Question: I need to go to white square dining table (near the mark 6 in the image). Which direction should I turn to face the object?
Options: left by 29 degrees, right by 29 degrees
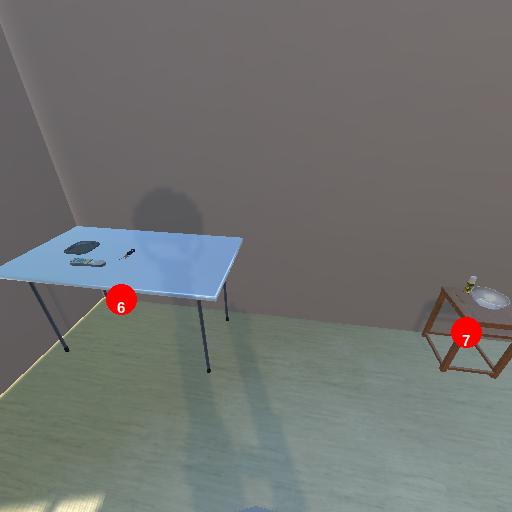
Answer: left by 29 degrees